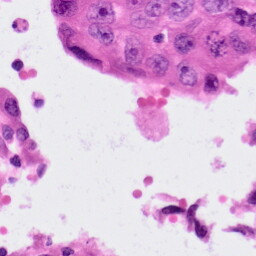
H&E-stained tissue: Lung